Question: I was able to work with SignalR 1.13 with my own DI like this:
'''
//Funq container
GlobalHost.DependencyResolver = new FunqDependencyResolver(container);
RouteTable.Routes.MapHubs();
'''
Now with the new version 2.0 I am stuck.
'''
using Microsoft.Owin;
using Owin;
//SignalR 2.0 no longer uses RouteTable.Routes.MapHubs();
[assembly: OwinStartup(typeof(SignalRChat.Startup))]
namespace SignalRChat {
public class Startup {
public void Configuration(IAppBuilder app) { app.MapSignalR(); }
}
}
'''

Firstly, it's a screen from VS2013 from <URL>' function?
Secondly, I was using the DI that runs the rest of the web project. How do I register signalR to my DI now?
A bit more to the question.
I create my DI container in Global.asax.cs->Application_Start(), but SignalR Startup.cs->Configuration() is automatically created and called. How do I pass my DI container to SignalR Startup?
Global.asax.cs (this runs automatically when app starts)
'''
protected void Application_Start(object sender, EventArgs e)
{
var appHost = new AppHost(); //DI init
appHost.Init();
var container = appHost.Container; //DI container here
var resolver = new FunqDependencyResolver(container);
}
'''
SignalRStarter.cs (this also runs automatically when app starts)
'''
[assembly: OwinStartup(typeof(WebApp.SignalRStarter))]
namespace WebApp {
public class SignalRStarter {
public FunqDependencyResolver FunqDependencyResolver { get; set; }
public bool EnableDetailedErrors { get; set; }
public void Configuration(IAppBuilder app) {
app.MapSignalR(new HubConfiguration() {
EnableDetailedErrors = EnableDetailedErrors,
Resolver = FunqDependencyResolver
});
}
}
}
'''
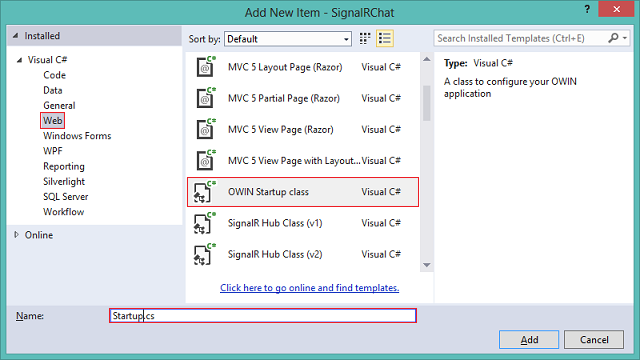
Answer: You can still set the dependency resolver the same way you did in 1.1.3. However a better approach (does the same thing, just cleaner) would be to do:
'''
app.MapSignalR(new HubConfiguration
{
Resolver = new FunqDependencyResolver(container)
});
'''
'app.MapSignalR()' is the new 'RouteTable.Routes.MapHubs()' for SignalR 2.0.0+, meaning you should no longer be doing 'RouteTable.Routes.MapHubs()'.
Now for your question about not having the Owin Startup class in VS2012, that's Ok! Just create a new blank class and copy n paste the code into your class. No other setup required.